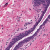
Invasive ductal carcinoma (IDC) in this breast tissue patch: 0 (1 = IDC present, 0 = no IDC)